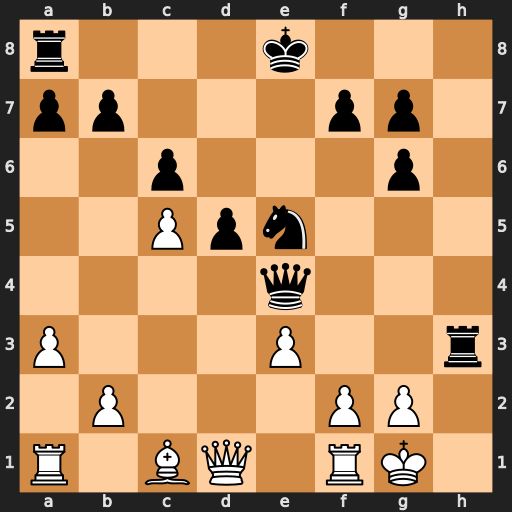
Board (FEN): r3k3/pp3pp1/2p3p1/2Ppn3/4q3/P3P2r/1P3PP1/R1BQ1RK1
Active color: w
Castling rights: q
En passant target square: -
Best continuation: gxh3 Nf3+ Kh1 Ke7 Rg1